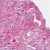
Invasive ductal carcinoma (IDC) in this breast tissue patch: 0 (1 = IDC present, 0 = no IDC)